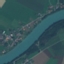
Land use / land cover: River